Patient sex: M
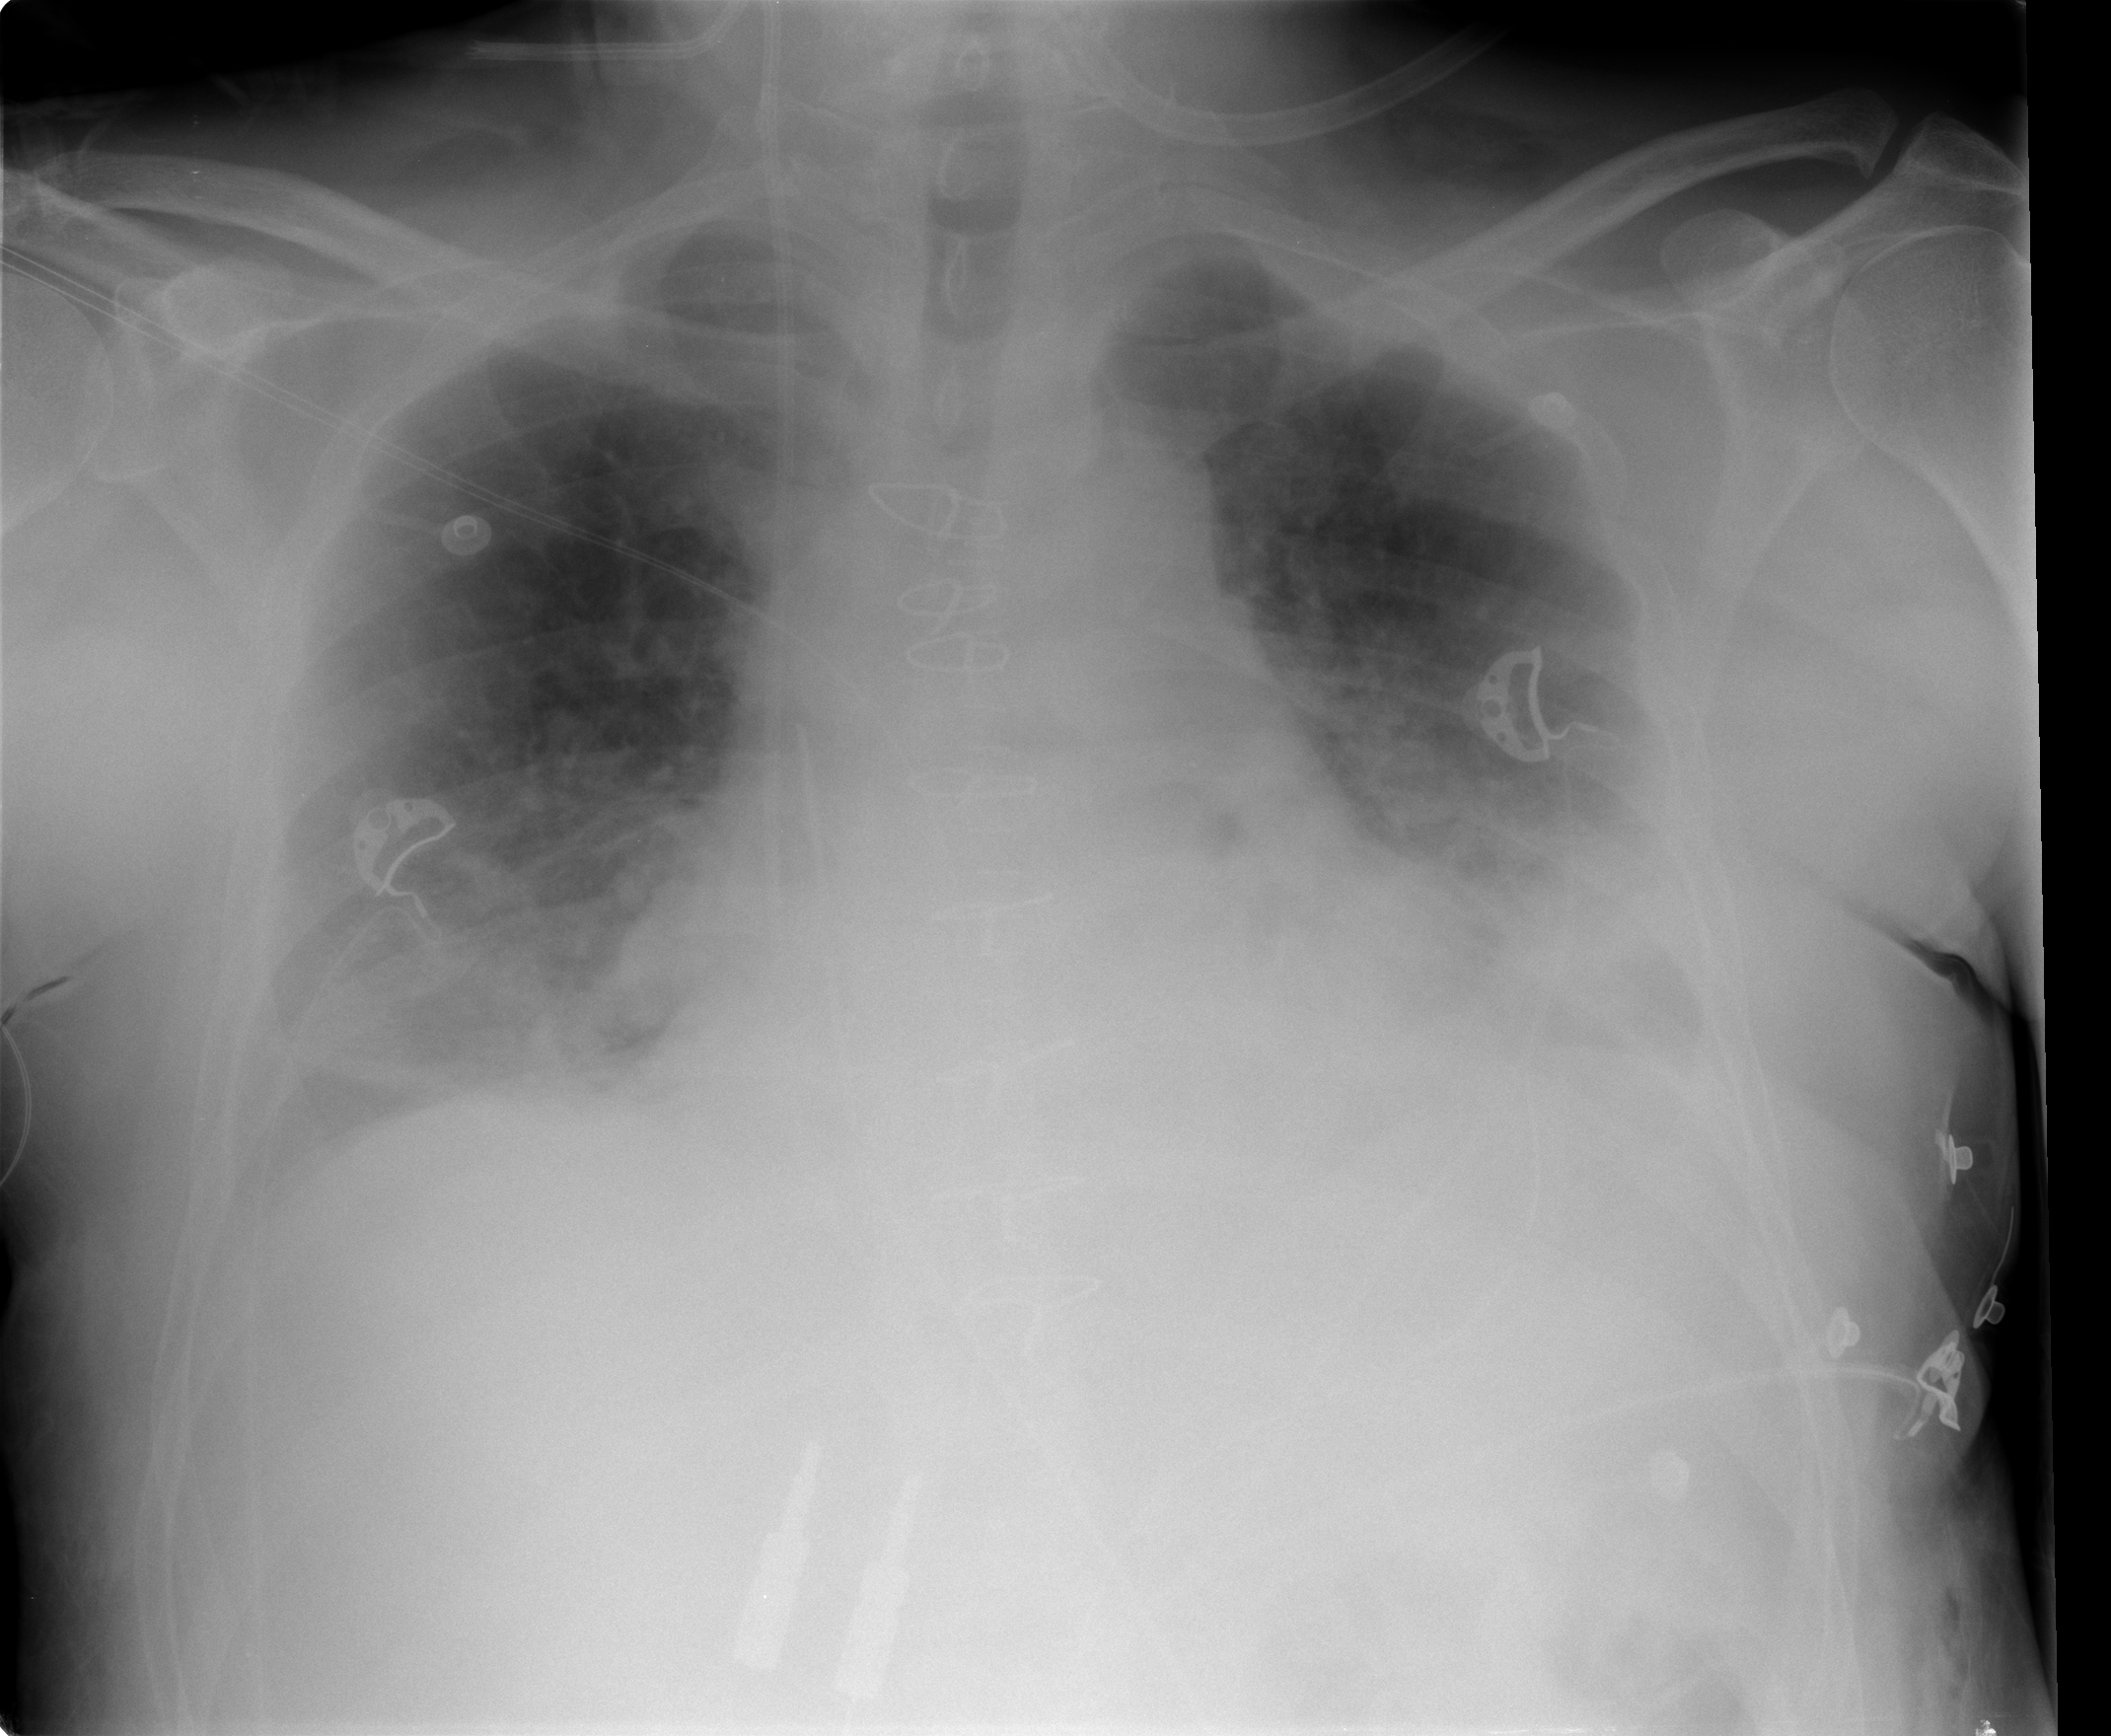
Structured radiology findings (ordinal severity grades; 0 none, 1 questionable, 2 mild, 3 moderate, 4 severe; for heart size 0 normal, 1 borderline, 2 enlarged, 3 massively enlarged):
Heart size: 1
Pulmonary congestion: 1
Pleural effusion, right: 0
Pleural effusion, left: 2
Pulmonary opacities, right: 1
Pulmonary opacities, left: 0
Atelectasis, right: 2
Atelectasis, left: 2